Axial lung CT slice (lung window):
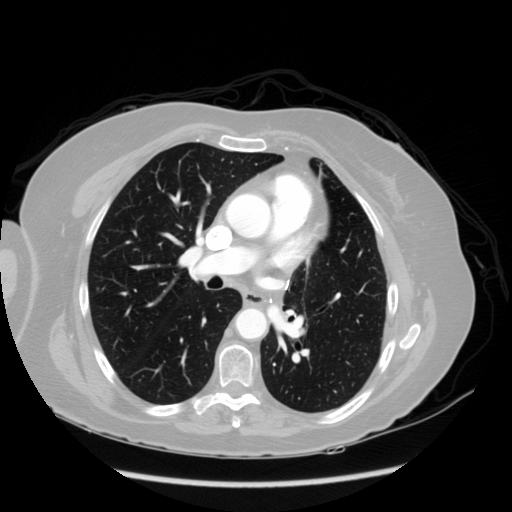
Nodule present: no